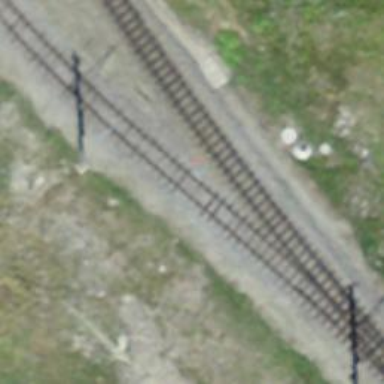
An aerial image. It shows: Narrow-gauge railway yard with electrified contact lines.